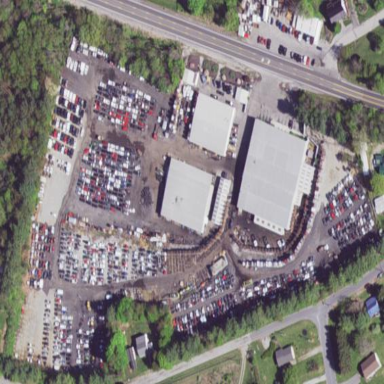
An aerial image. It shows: Industrial area designated as scrap yard.